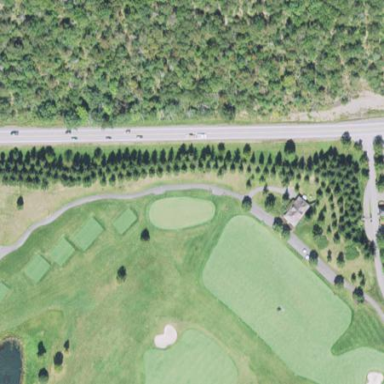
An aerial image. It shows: Picturesque green golfing area with grass land use.